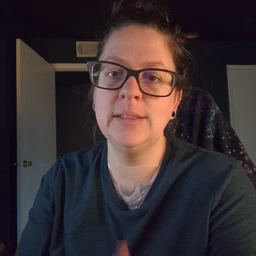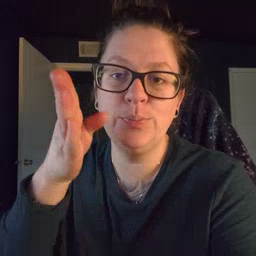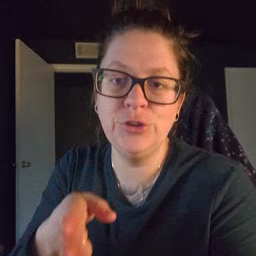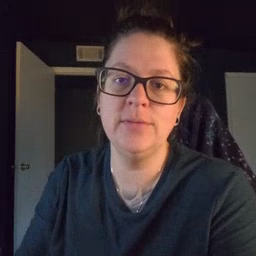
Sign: person